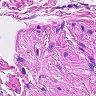
Metastatic tissue present: no